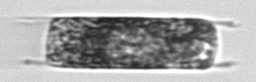
Label: Hemiaulus